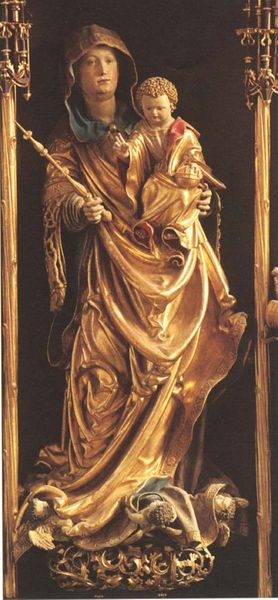
Titel: Zentrale Figur im Hochaltar, Madonna mit Kind
Künstler: Hans Leinberger
Standort: Moosburg, Pfarrkirche (EU - D - Bayern)
Schlagwörter: blau, hand, finger, arm, barock, falten, kirche, mantel, renaissance, engel, skulptur, stab, jesus, segen, maria, madonna, insignien, szepter